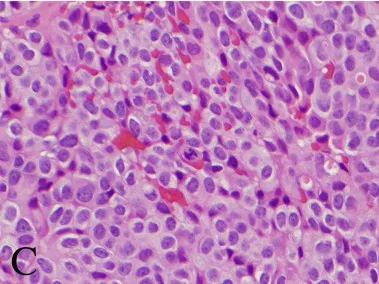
Histopathological analysis of the resected pineal lesion. (C) H&E stain with mitotic figure (original magnification, 400x).
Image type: pathology (h&e)